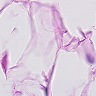
Metastatic tissue present: no